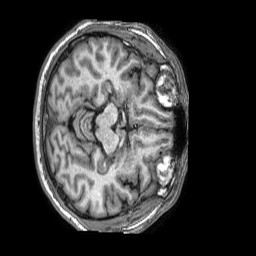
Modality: T1w
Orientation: axial
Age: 38
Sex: male
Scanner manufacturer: philips
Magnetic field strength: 1.5 T
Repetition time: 0.007054 s
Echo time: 0.003207 s